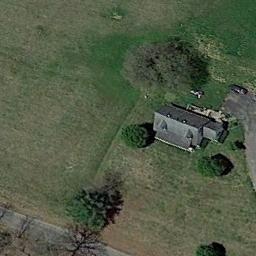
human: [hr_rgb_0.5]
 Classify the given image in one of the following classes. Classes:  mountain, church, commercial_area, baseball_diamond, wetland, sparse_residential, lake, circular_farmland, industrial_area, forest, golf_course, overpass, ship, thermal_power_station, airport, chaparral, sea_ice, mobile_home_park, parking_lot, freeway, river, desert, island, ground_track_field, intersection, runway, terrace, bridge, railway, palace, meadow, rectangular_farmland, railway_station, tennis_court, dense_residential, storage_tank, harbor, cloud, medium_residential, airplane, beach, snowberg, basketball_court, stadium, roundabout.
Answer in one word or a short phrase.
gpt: sparse_residential